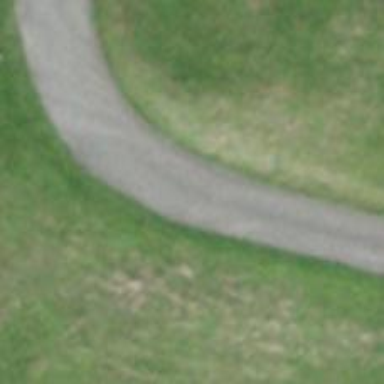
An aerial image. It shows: Paved track road with grade1 track type.